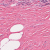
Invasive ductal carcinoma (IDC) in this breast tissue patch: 0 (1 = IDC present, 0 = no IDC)